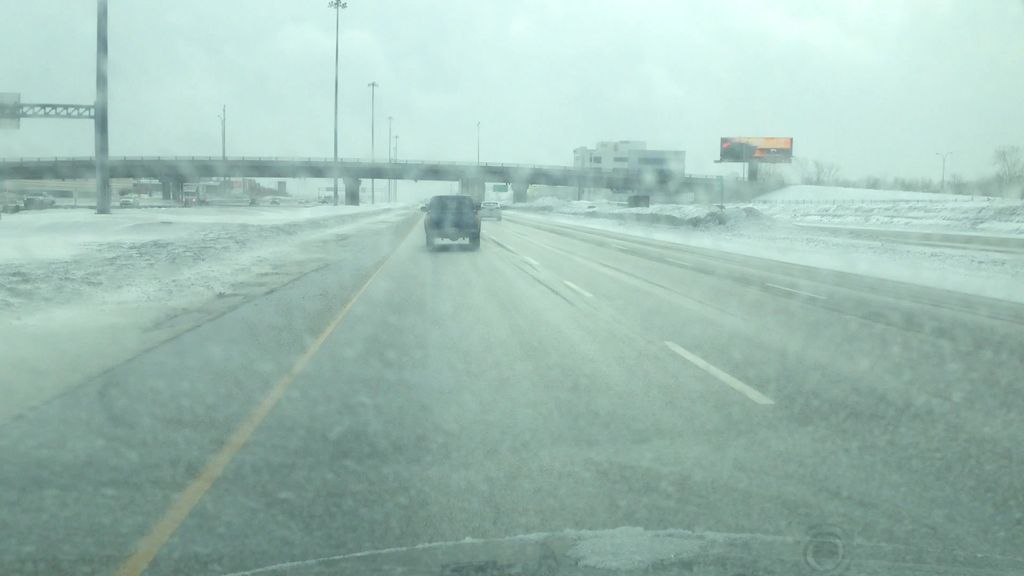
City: montreal